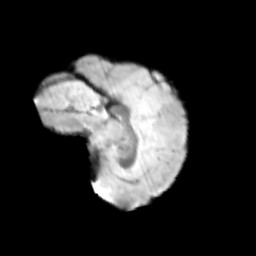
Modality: T2w
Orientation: sagittal
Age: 10
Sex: female
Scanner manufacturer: siemens
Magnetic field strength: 3 T
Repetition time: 3.8 s
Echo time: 0.07 s